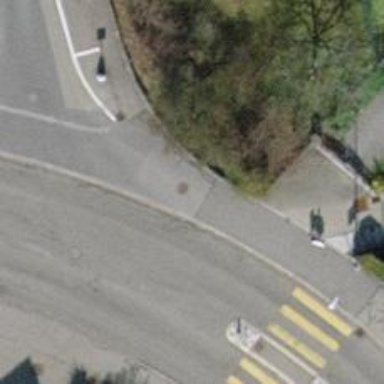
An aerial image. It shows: Sidewalk.